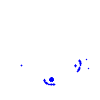
Particle: pion